Field crop: maize
Growth stage: 2
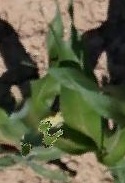
Species: maize